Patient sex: F
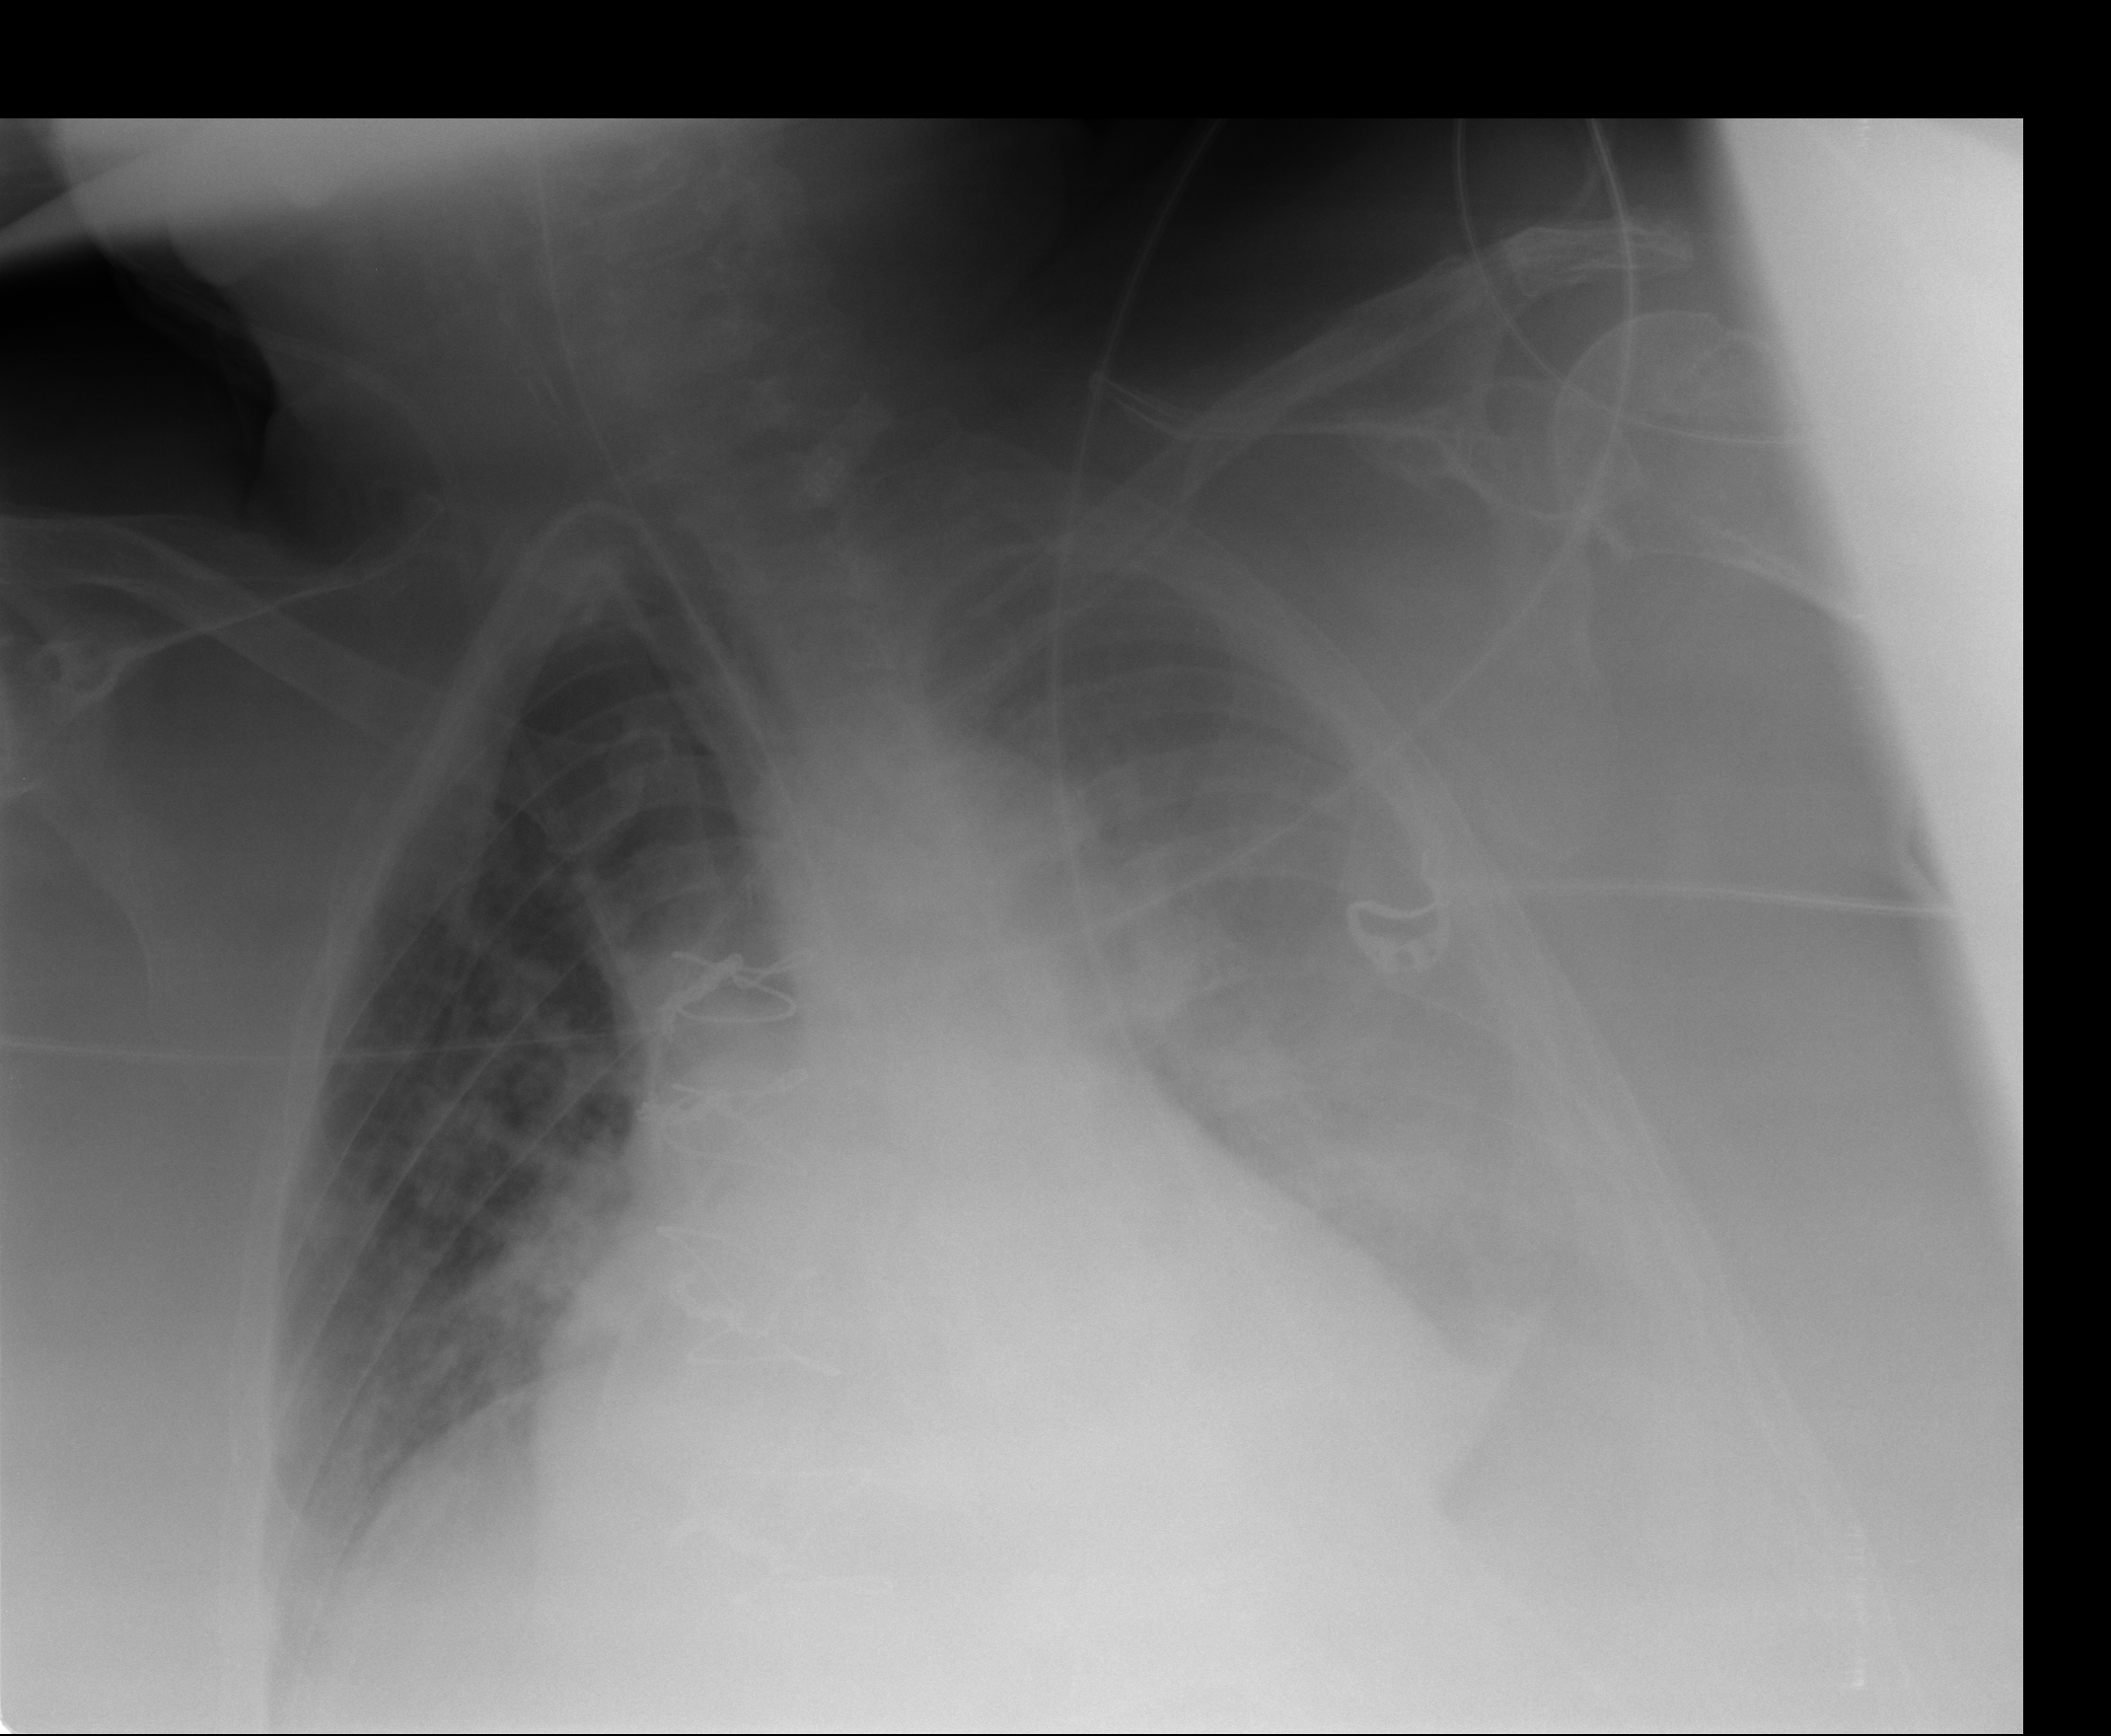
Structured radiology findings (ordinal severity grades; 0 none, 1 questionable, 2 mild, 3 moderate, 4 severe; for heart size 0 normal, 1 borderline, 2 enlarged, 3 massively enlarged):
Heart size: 2
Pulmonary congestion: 2
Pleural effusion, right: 0
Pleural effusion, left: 2
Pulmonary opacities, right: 0
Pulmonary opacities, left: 0
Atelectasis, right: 2
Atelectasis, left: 2